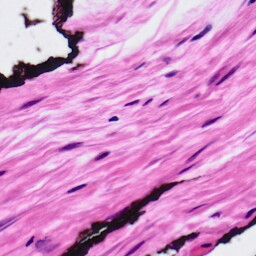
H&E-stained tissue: Ovarian